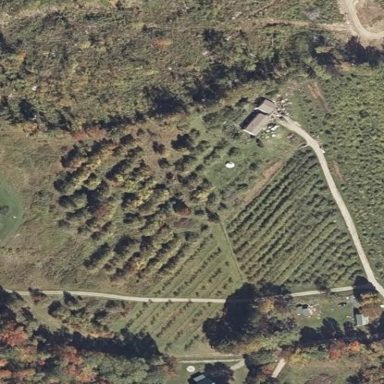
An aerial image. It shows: Orchard.